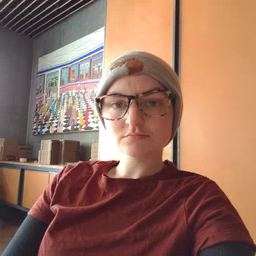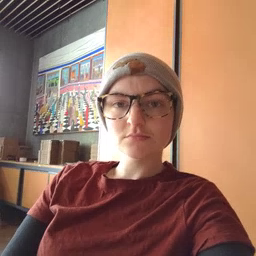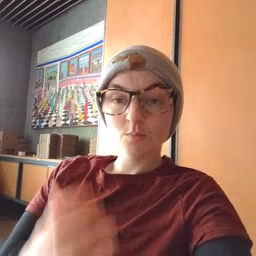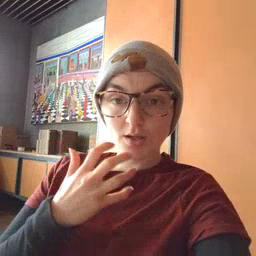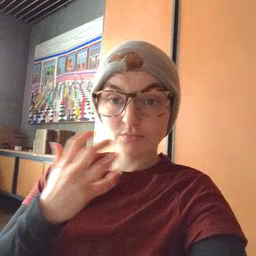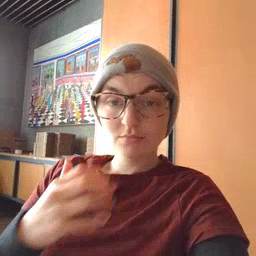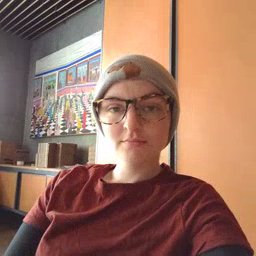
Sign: owie